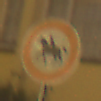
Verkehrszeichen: VerbotReiter
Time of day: Night
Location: Outdoor (Urban)
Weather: Clear
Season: NotSpecified
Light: Artificial